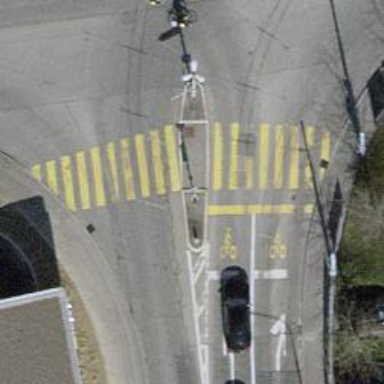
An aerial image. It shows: Crossing with island in the road.